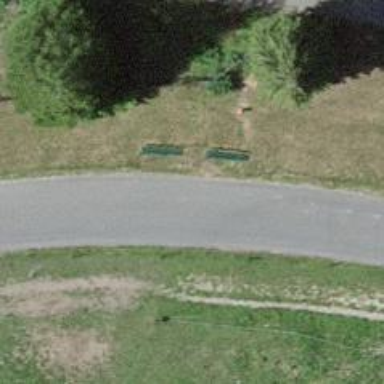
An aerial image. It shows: Bench.